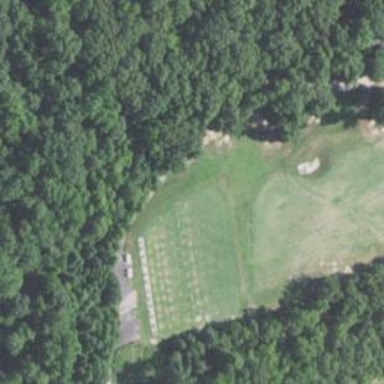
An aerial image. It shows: Golf driving range on grassy leisure land.